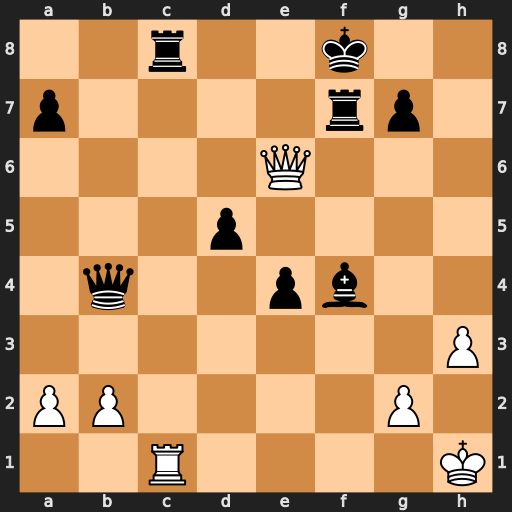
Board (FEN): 2r2k2/p4rp1/4Q3/3p4/1q2pb2/7P/PP4P1/2R4K
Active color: w
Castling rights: -
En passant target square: -
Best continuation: Rxc8#